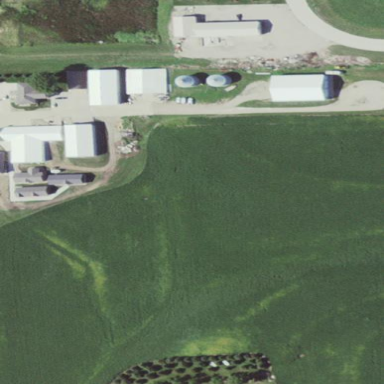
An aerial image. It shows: Farmyard area.